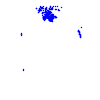
Particle: electron